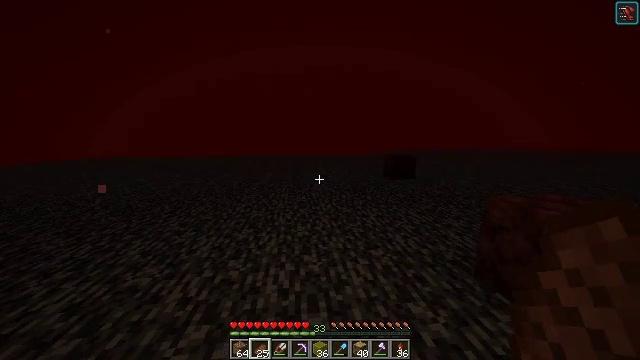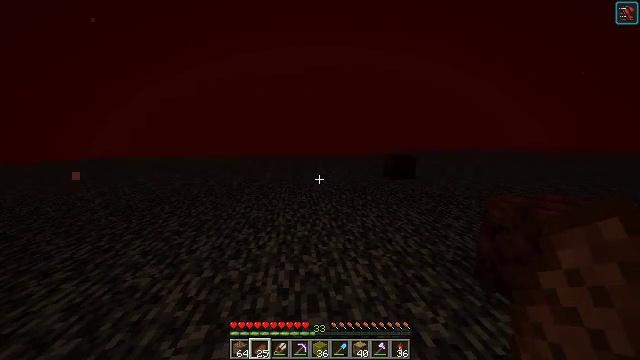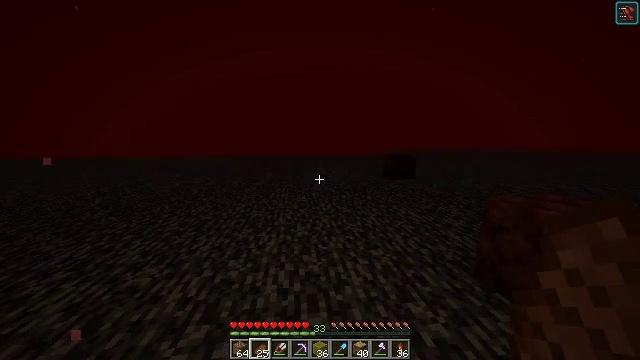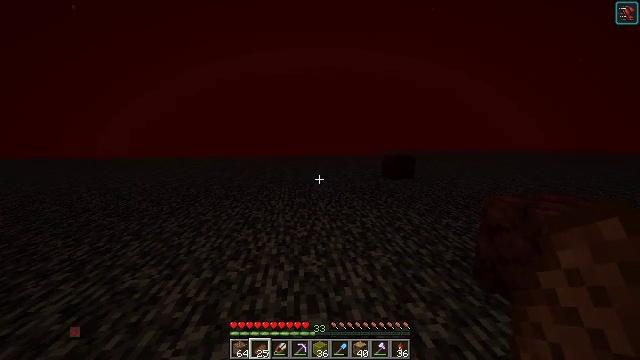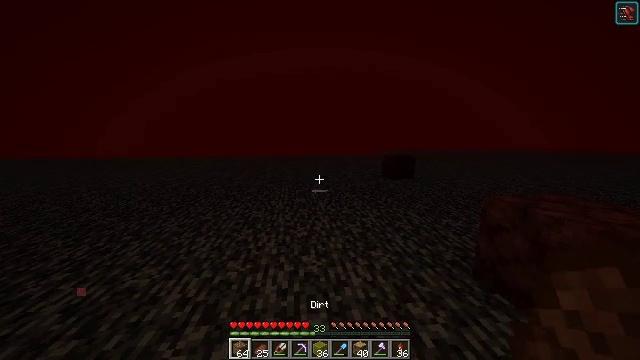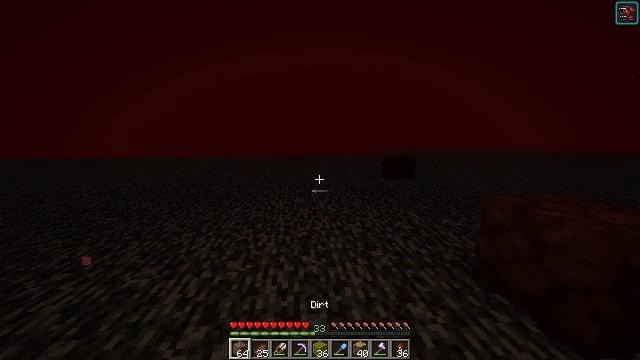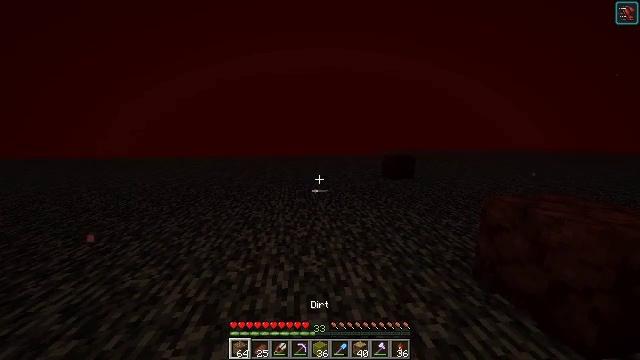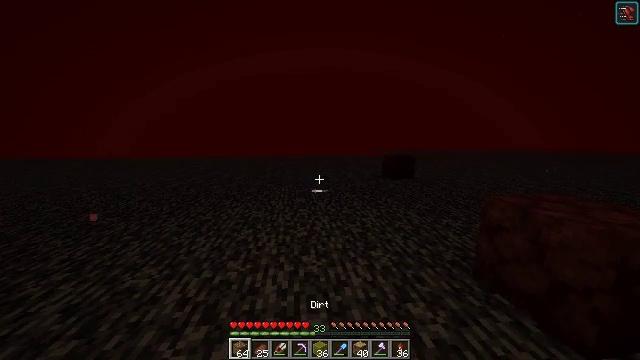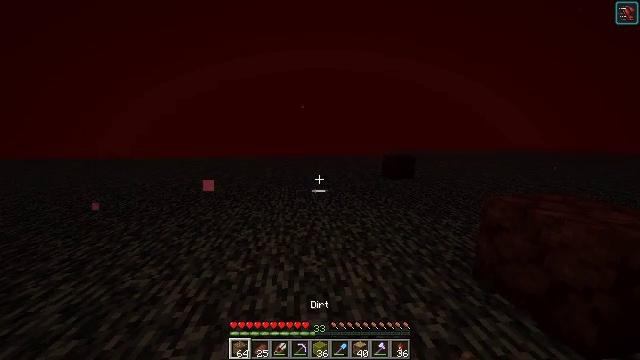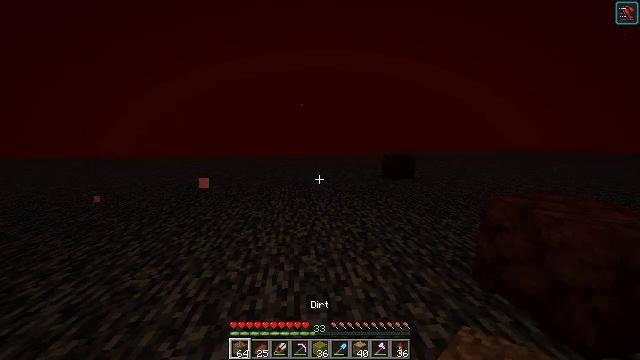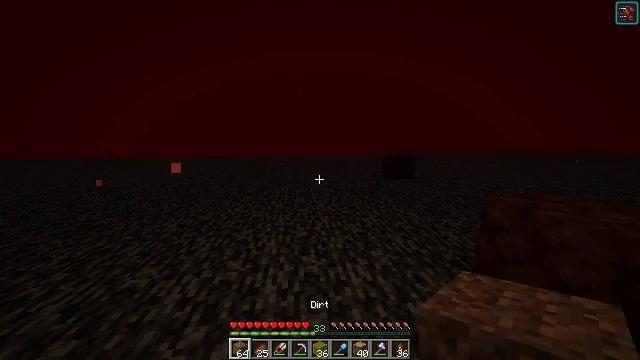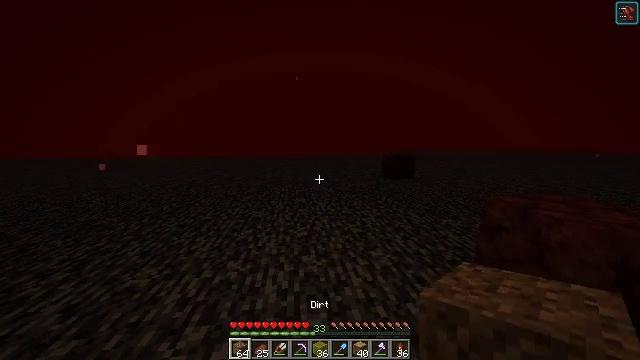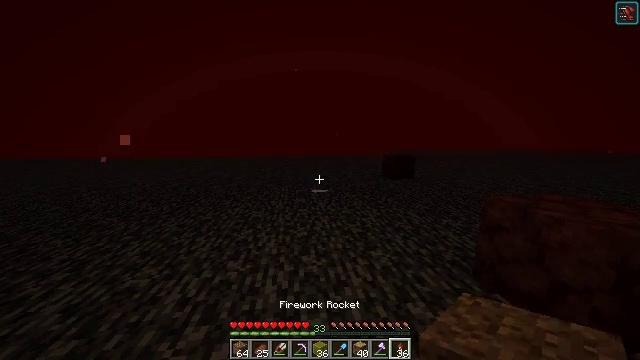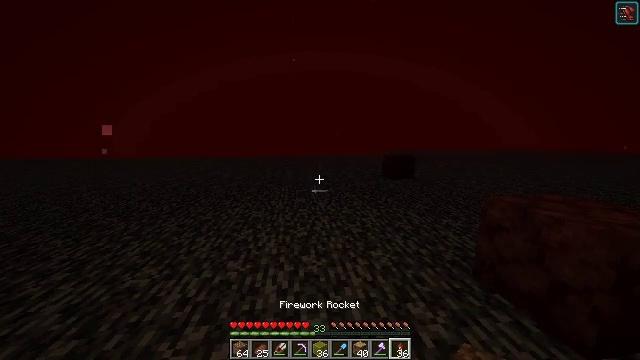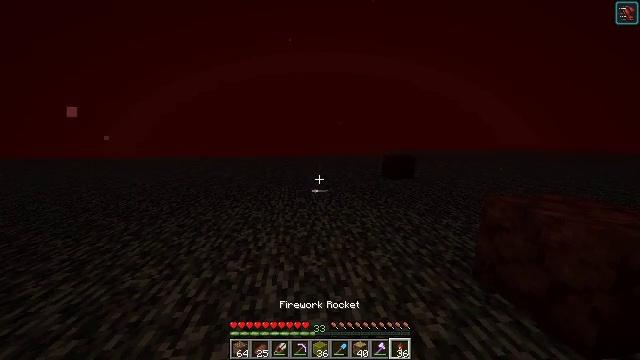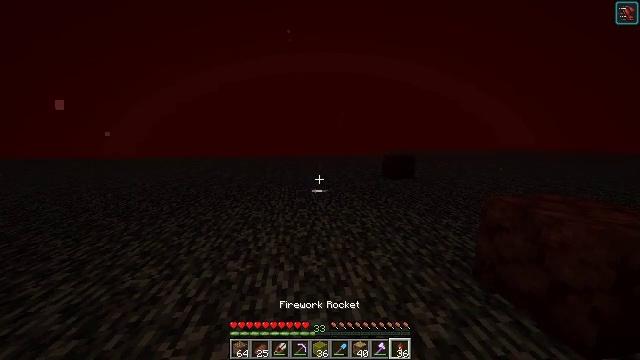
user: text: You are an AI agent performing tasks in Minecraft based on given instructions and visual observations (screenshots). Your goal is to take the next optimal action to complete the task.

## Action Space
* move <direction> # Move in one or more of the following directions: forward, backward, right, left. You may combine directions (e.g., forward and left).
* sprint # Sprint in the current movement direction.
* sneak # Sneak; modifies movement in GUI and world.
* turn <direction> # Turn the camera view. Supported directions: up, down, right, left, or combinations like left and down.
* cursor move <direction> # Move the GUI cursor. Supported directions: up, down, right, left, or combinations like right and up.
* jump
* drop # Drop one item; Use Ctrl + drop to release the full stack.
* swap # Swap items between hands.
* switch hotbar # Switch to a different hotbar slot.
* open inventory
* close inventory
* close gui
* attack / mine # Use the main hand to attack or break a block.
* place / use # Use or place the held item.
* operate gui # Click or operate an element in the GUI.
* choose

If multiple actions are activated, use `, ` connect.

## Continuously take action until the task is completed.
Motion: motion action
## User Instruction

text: Interact with the crafting table to make a honeycomb block from honeycombs.
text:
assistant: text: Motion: attack / mine
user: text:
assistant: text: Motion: attack / mine
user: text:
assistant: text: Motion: attack / mine
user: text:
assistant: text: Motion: attack / mine
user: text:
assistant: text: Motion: attack / mine
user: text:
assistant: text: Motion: attack / mine
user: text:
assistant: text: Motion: attack / mine
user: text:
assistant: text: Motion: attack / mine
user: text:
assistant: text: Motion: attack / mine
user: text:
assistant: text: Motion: attack / mine
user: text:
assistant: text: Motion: attack / mine
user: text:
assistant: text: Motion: attack / mine
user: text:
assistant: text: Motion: attack / mine
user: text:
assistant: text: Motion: attack / mine
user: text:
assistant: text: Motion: attack / mine
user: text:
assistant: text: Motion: attack / mine
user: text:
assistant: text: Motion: attack / mine
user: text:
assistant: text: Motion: attack / mine
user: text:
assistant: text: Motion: move forward, attack / mine
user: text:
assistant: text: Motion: move forward, attack / mine
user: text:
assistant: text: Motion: attack / mine
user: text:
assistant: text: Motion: attack / mine
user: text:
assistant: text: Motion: move forward, attack / mine
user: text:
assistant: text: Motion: move forward, attack / mine
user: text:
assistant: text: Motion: move forward, attack / mine
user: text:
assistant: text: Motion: move forward, attack / mine
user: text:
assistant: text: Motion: move forward, attack / mine
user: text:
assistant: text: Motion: move forward, attack / mine
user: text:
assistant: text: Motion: move forward, attack / mine
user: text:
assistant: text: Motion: move forward, turn up, attack / mine, jump